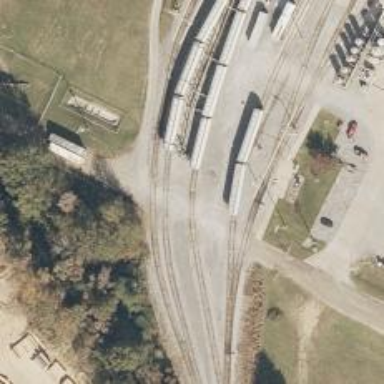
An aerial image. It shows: Rail spur service.